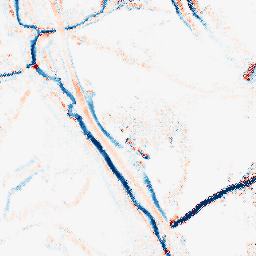
Category: morphological
Decomposition family: morphological_diamond
Decomposition parameters: operation: average
radius: 5
Upsampling method: regularized
Upsampling parameters: scale: 4
lambda_reg: 0.1
Upsampling scale: 4